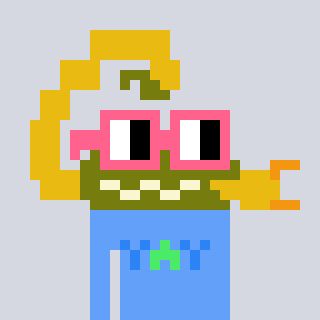
a pixel art character with square pink glasses, a scorpion-shaped head and a blue-colored body on a cool background